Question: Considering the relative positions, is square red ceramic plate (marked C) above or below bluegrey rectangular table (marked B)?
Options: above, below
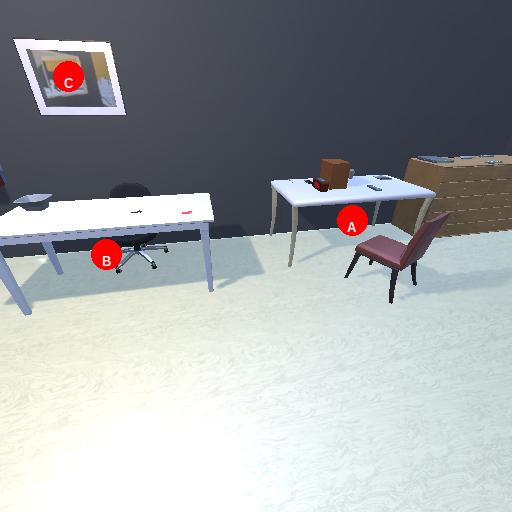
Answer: above